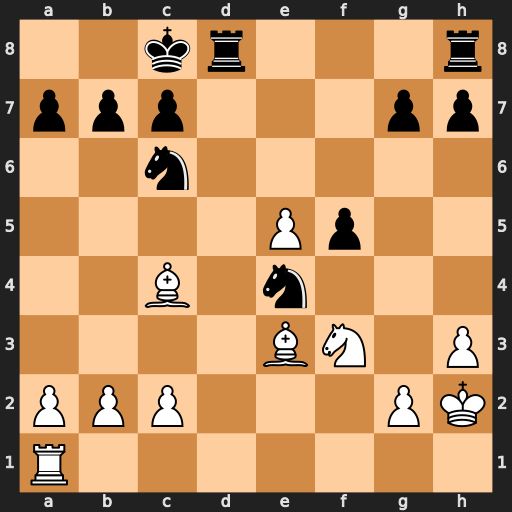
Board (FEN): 2kr3r/ppp3pp/2n5/4Pp2/2B1n3/4BN1P/PPP3PK/R7
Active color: w
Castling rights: -
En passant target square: -
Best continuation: Be6+ Kb8 Bxf5